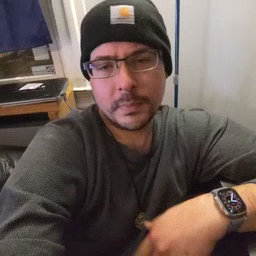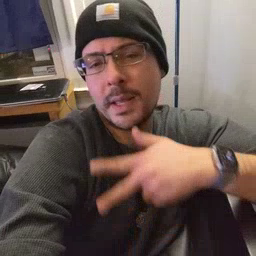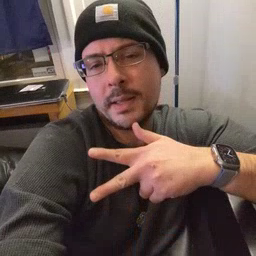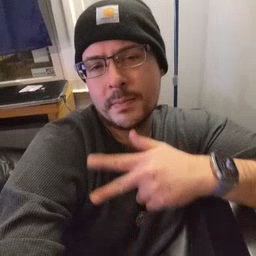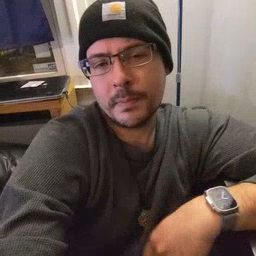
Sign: hen